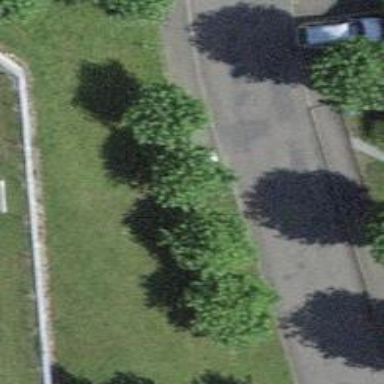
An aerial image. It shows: Kerb serving as barrier.